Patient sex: M
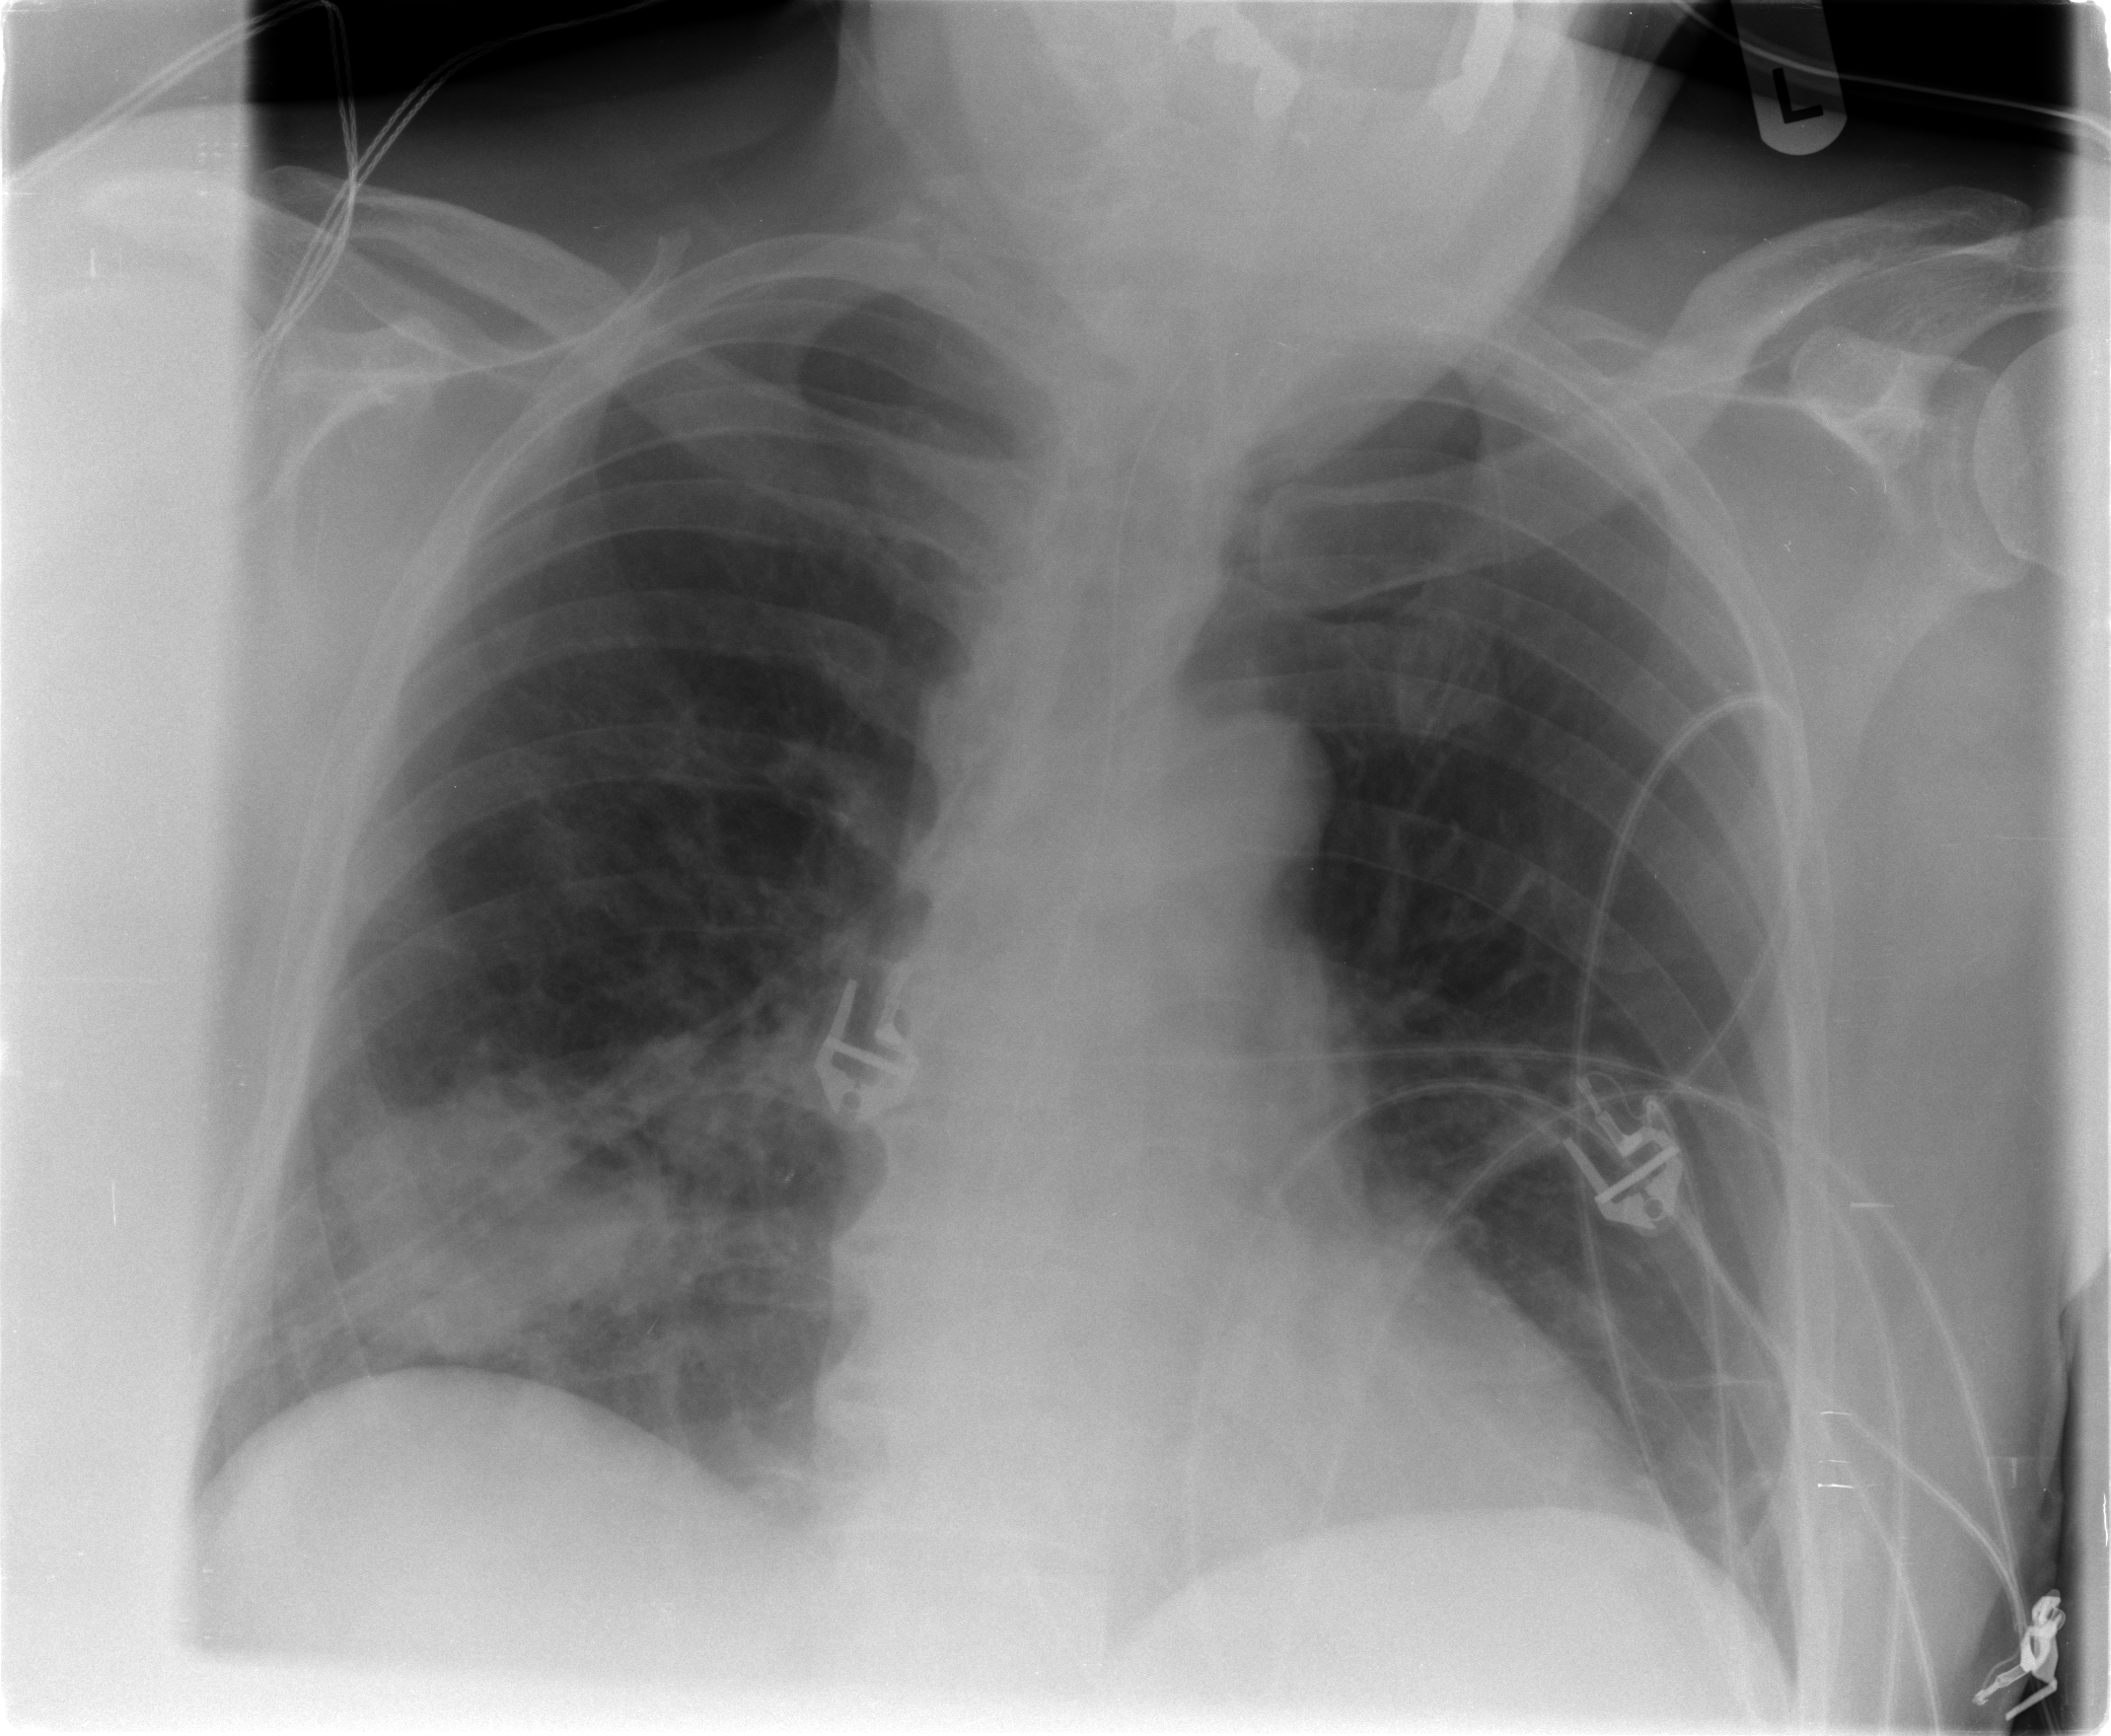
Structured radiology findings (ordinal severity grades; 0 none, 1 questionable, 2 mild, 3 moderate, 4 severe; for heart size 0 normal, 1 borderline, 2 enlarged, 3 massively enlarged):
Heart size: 2
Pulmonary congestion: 0
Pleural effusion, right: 0
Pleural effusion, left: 0
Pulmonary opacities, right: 2
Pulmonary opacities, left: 0
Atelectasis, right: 2
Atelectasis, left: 1